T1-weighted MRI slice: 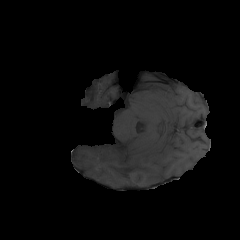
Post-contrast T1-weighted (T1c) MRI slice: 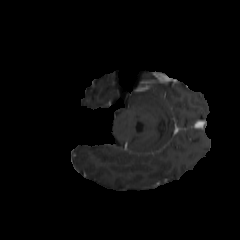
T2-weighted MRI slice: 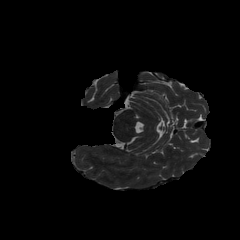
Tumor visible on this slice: no